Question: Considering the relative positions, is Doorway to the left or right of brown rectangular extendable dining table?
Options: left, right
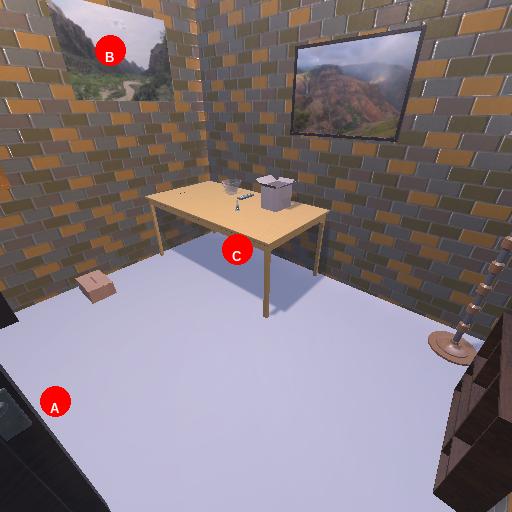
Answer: left